Interaction volume radius: 10 \u00c5
Interaction volume height: 20 \u00c5
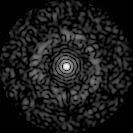
Disorder parameter: 0.8403